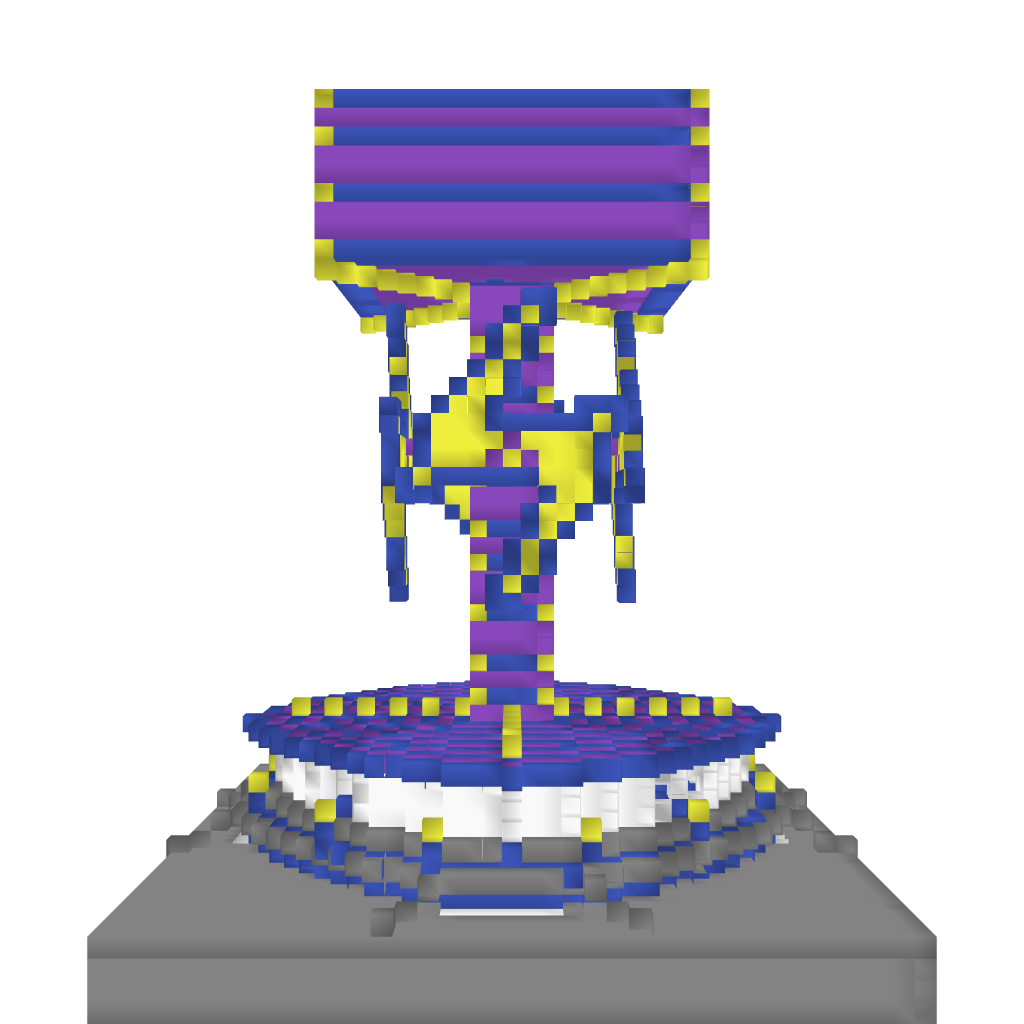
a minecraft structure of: XP Farm high quality